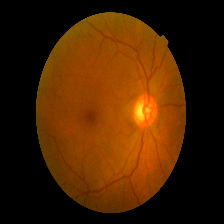
Diabetic retinopathy grade: Mild